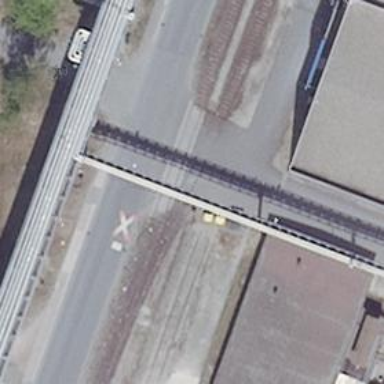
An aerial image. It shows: Railway level crossing.